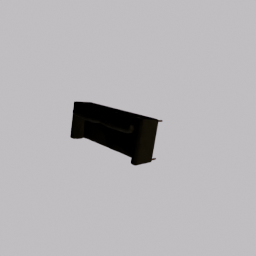
Label: furniture